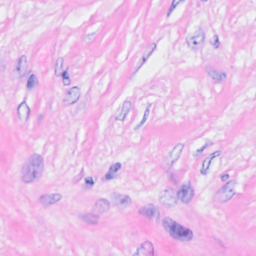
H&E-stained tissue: Breast